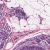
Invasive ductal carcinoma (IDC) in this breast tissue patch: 0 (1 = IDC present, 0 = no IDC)